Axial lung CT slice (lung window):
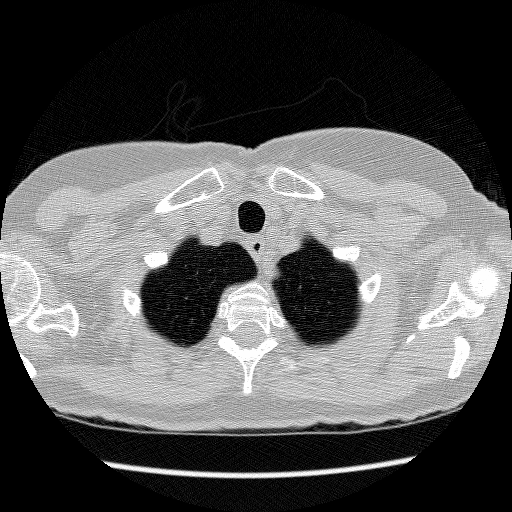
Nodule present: no